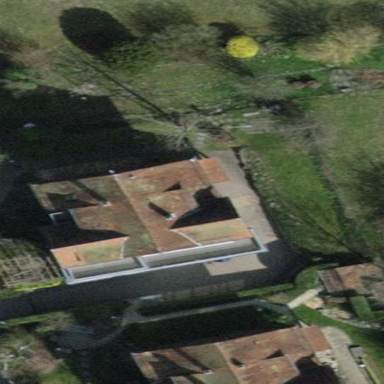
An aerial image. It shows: Balcony as part of building.